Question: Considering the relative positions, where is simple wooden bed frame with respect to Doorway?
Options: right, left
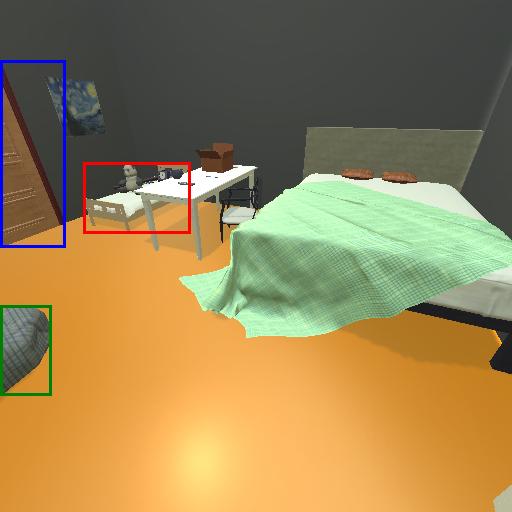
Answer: right